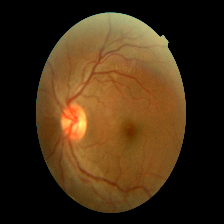
Diabetic retinopathy grade: Mild